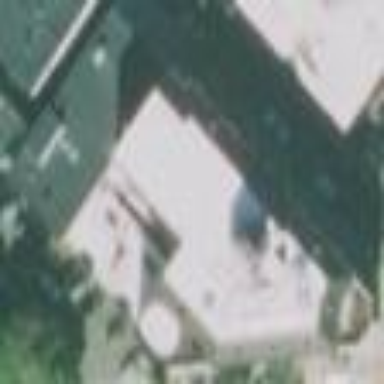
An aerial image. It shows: Office building.